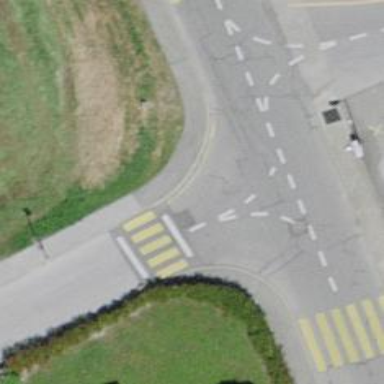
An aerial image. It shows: Uncontrolled zebra crossing on the road.